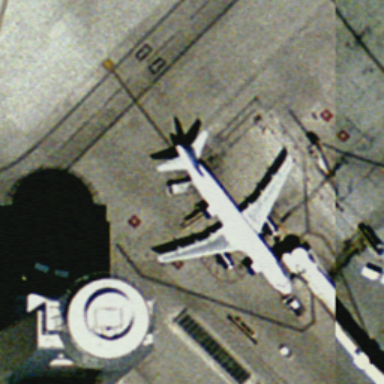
There is a white airplane at the airport .